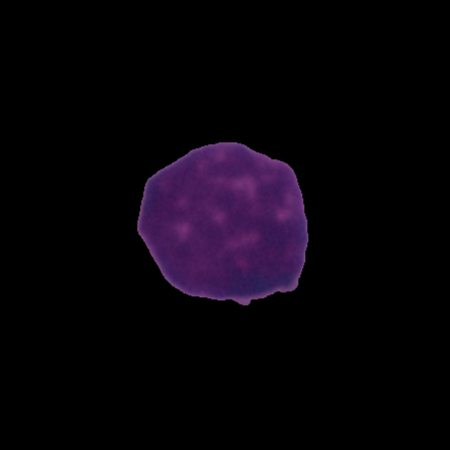
Label: cancer